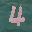
Label: 4